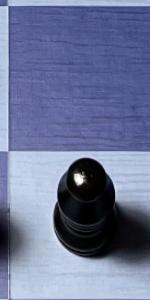
Label: Bishop_Black